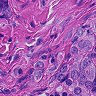
Metastatic tissue present: yes